Question:
Each card consists of:
1. Image (card-img-top)
2. Headline (card-body)
3. Date (card-footer)
The headline could be anywhere from 1 line to 4 lines. I'd like this to affect the height of the image (4 line headline would have a shorter image height than a 1 line headline)
The date will always be fixed at the bottom of the card.
'''
<div class="news-story card">
<div class="news-story-img">
<img class="card-img-top" src="https://picsum.photos/150/450" alt="#">
</div>
<div class="card-body">
<h5 class="news-stories-title d-flex align-items-baseline">1-line News Story</h5>
</div>
<div class="card-footer">
<p class="news-stories-pub-date"><span>Published: </span>Nov 11, 2019</p>
</div>
</div>
'''
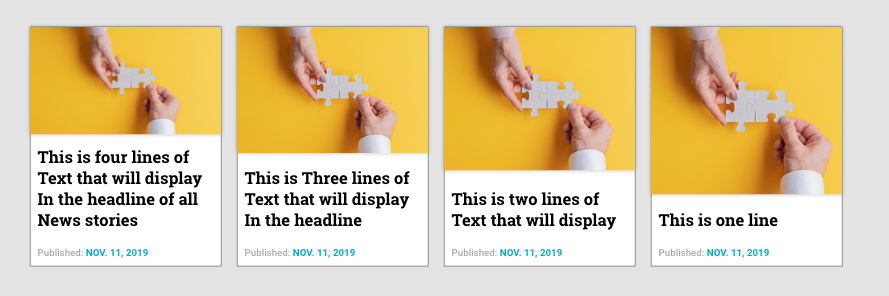
Answer: You can achieve what you are looking for with a little help from flexbox. Instead of using the image top, add a div with the image as the background set to cover. See example below.
'''
/****==== NEWS STORIES ====****/
#news-stories .card {
height: 400px /*Set this to whatever you want the fixed height to be */
}
#news-stories .card-title {
margin: 20px;
}
#news-stories .card-body {
background-color: #fff;
margin: 0;
padding: 0 !important;
}
#news-stories .imagebg {
background: url("https://picsum.photos/200/300");
background-repeat: no-repeat;
background-size: cover;
}
'''
'''
<link rel="stylesheet" href="https://stackpath.bootstrapcdn.com/bootstrap/4.4.1/css/bootstrap.min.css" integrity="sha384-Vkoo8x4CGsO3+Hhxv8T/Q5PaXtkKtu6ug5TOeNV6gBiFeWPGFN9MuhOf23Q9Ifjh" crossorigin="anonymous">
<div class="container">
<section id="news-stories">
<div class="card-deck">
<div class="card">
<div class="card-body d-flex flex-column">
<div class="imagebg flex-fill"></div>
<h5 class="card-title flex-grow">This is a News Story Headline title showing the maximum height of 4 lines of text</h5>
</div>
<div class="card-footer">
<p><span>Published:</span> Nov 11, 2019</p>
</div>
</div>
<div class="card">
<div class="card-body d-flex flex-column">
<div class="imagebg flex-fill"></div>
<h5 class="card-title">This is three lines of Text that will display in the headline</h5>
</div>
<div class="card-footer">
<p><span>Published:</span> Nov 11, 2019</p>
</div>
</div>
<div class="card">
<div class="card-body d-flex flex-column">
<div class="imagebg flex-fill"></div>
<h5 class="card-title">This is two lines of Text that will display</h5>
</div>
<div class="card-footer">
<p><span>Published:</span> Nov 11, 2019</p>
</div>
</div>
<div class="card">
<div class="card-body d-flex flex-column">
<div class="imagebg flex-fill"></div>
<h5 class="card-title">This is one line</h5>
</div>
<div class="card-footer">
<p><span>Published:</span> Nov 11, 2019</p>
</div>
</div>
</div>
</section>
</div>
'''